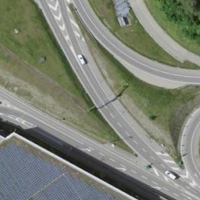
EUNIS habitat code: 57
Species observed at this site:
Chorthippus brunneus
Chorthippus biguttulus